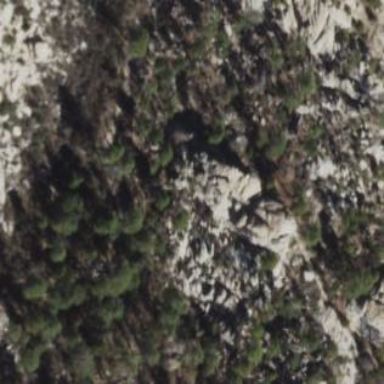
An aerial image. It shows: Landscape dominated by bare rock.